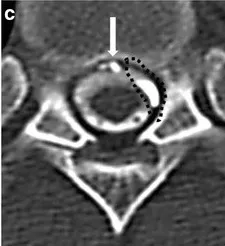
C. Axial CT myelographic image at T7/8 level demonstrating a collection of ventral epidural fluid (black dotted circle) and a partially calcified disc (white arrow).
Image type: radiology (ct)